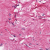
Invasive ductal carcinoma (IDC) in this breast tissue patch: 0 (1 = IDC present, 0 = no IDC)